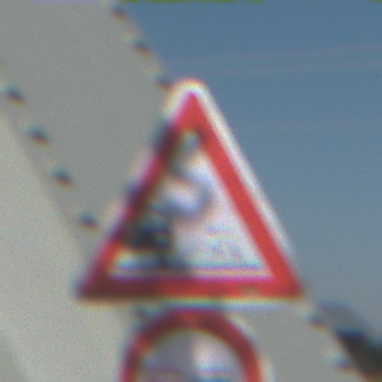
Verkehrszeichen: SplittSchotter
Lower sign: Ueberholverbot
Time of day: MorningAfternoon
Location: Outdoor (Special)
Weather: Clear
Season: NotSpecified
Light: Natural